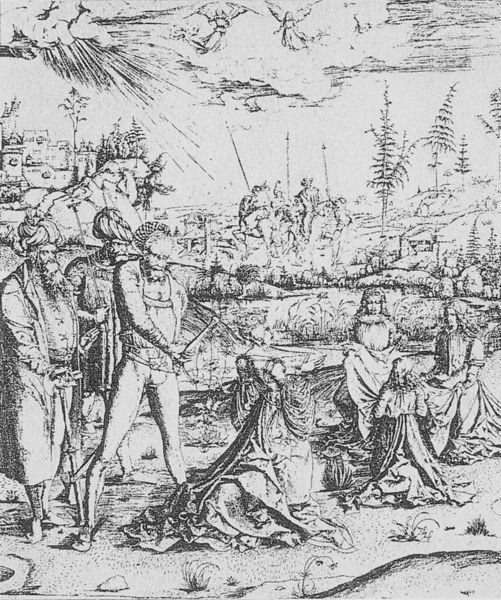
Titel: Das Martyrium der heiligen Katharina
Künstler: Meister MZ
Schlagwörter: baum, berg, gott, himmel, mann, weiß, wolken, bäume, frauen, stadt, frau, männer, schwarz, zeichnung, wolke, bart, hinrichtung, pflanze, pferd, pferde, reiter, stock, engel, stab, grafik, graphik, soldaten, burg, strahlen, druck, druckgraphik, jungfrau, stich, schwert, knien, soldat, herrscher, tanne, ritter, heilige, turban, turbane, martyrer, jungfrauen, 1400, frufrau